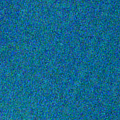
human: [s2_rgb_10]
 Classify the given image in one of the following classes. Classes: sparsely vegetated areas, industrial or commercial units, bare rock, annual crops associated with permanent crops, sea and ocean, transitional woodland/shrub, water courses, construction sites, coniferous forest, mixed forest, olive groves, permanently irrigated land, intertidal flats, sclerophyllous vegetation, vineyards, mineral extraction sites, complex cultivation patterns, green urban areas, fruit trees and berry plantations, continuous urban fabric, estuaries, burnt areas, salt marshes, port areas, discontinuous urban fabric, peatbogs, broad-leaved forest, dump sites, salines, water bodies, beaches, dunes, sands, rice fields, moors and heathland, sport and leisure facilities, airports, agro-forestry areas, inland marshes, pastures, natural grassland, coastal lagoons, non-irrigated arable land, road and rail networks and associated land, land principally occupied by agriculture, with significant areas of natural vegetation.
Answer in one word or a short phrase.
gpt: sea and ocean